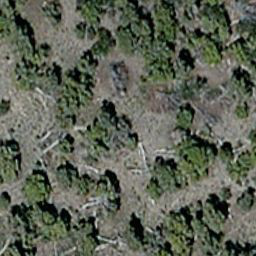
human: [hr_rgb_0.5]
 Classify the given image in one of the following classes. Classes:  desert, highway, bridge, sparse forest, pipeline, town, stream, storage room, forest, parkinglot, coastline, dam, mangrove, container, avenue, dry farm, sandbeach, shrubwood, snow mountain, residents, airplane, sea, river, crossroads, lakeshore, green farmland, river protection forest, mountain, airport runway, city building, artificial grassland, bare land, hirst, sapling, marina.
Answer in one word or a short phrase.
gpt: sparse forest